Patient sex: M
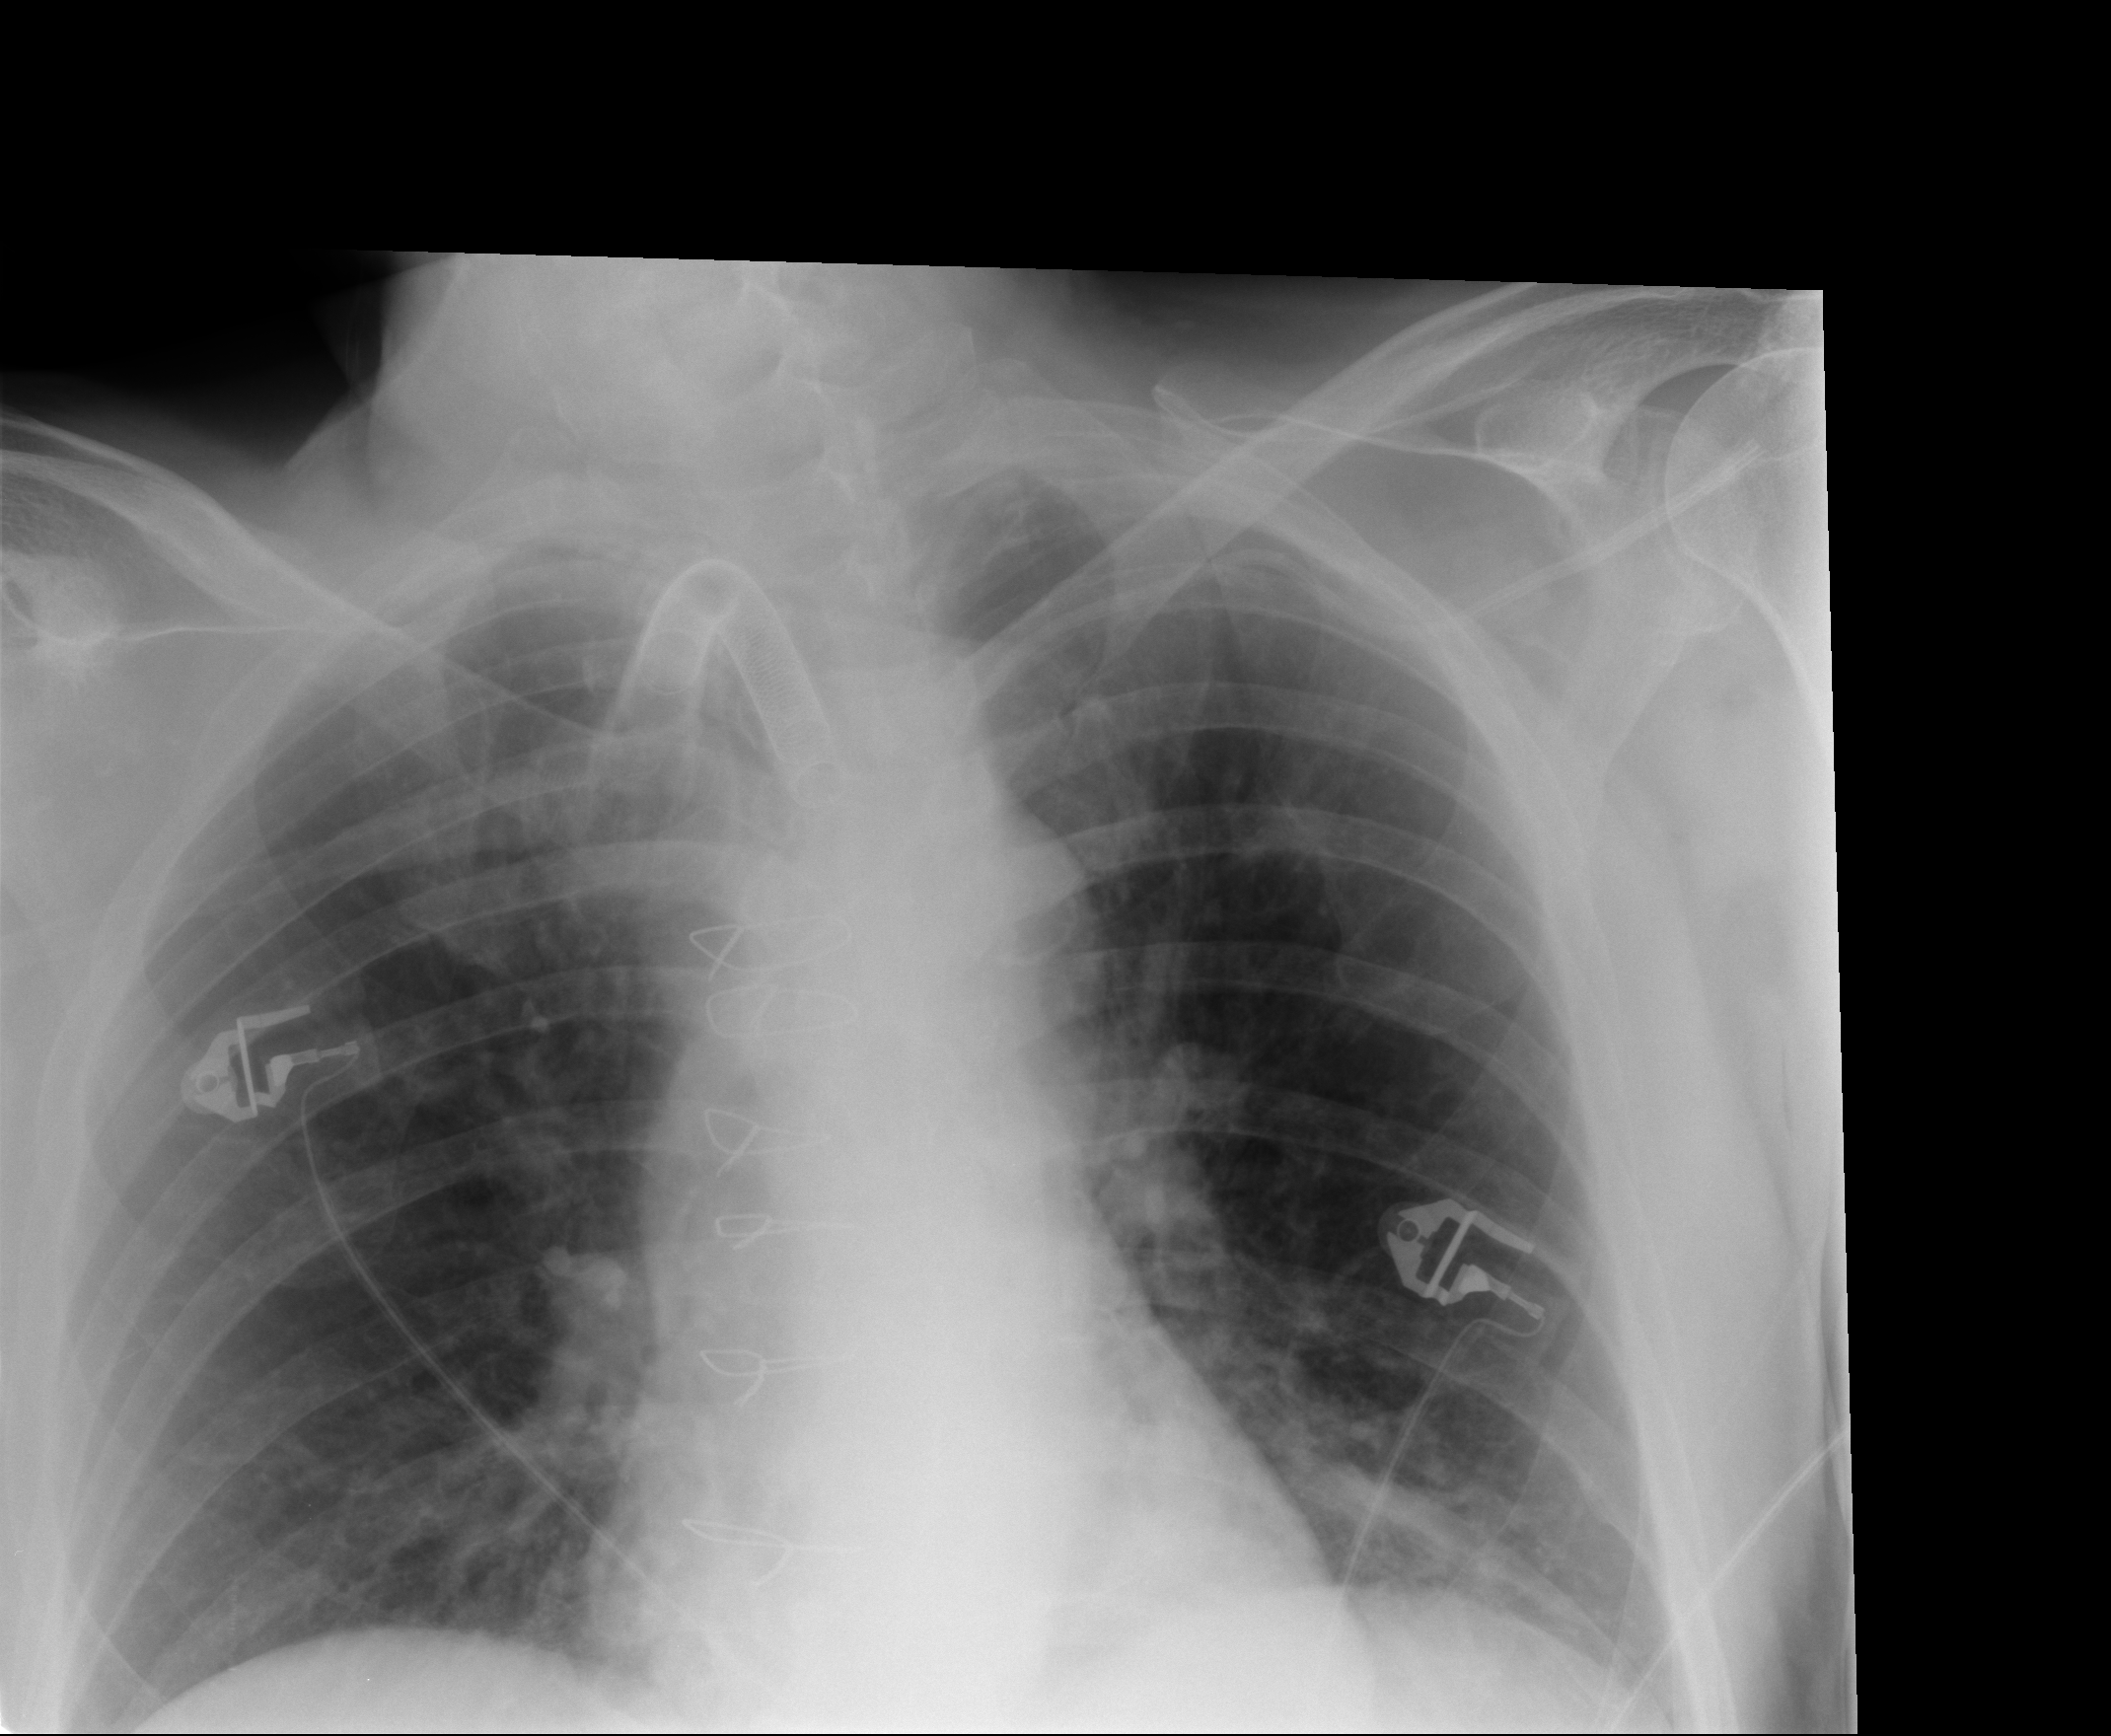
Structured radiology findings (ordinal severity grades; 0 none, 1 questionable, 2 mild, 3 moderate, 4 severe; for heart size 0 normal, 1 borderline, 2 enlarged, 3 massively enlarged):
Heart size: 0
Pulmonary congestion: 2
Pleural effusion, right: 0
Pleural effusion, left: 0
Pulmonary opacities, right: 0
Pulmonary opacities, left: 0
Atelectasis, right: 2
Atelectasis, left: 2